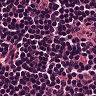
Metastatic tissue present: no